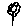
Label: flower